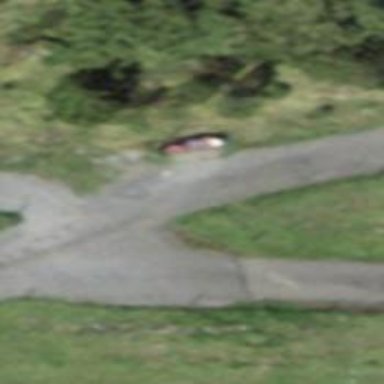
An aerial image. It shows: Bench for seating.